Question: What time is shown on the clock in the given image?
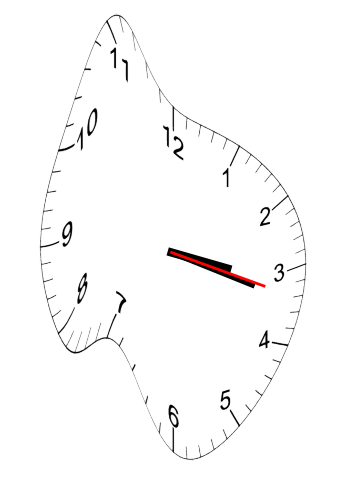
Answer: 03:17:17